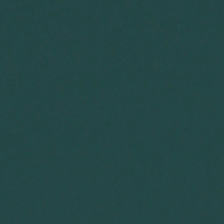
Land cover: lake_pond